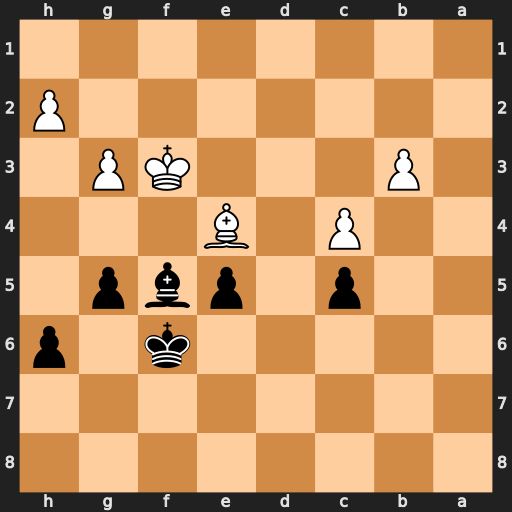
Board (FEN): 8/8/5k1p/2p1pbp1/2P1B3/1P3KP1/7P/8
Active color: b
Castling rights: -
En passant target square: -
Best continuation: g4+ Ke3 Bxe4 Kxe4 Ke6 Kd3 Kf5